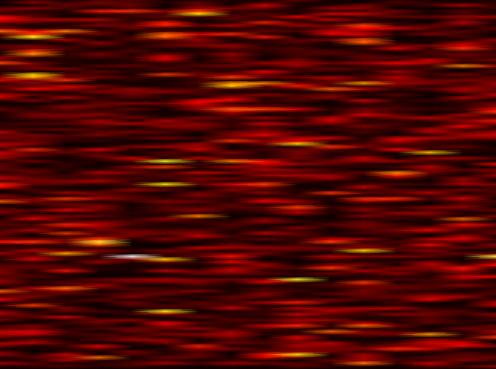
Label: OFDM